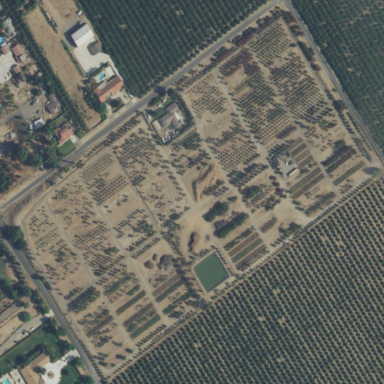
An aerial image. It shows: Plant nursery.